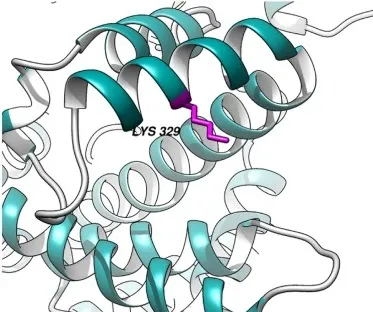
After. Amino acid changes. The CYP17A1 protein 3D model was mimicked by a computer. B; Mutated protein active center of 3D structure. The replacement of Tyr329 by Lys329 caused the loss of protein active center stability.
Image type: radiology (x_ray)